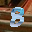
Label: 8